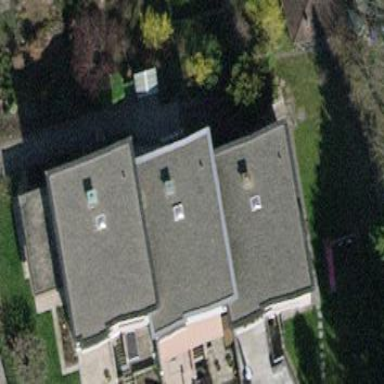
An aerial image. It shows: Terrace building.